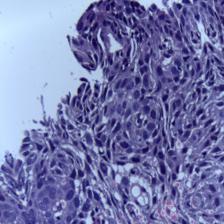
Diagnosis: OSCC